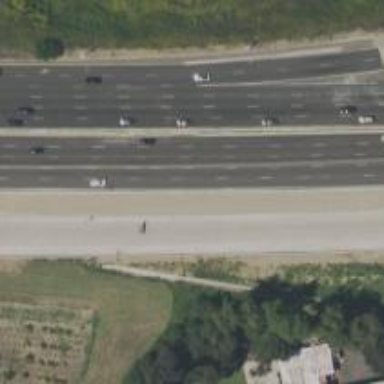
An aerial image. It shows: Motorway junction.